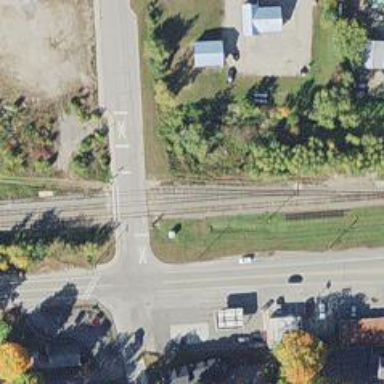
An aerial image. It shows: Level crossing along the railway.